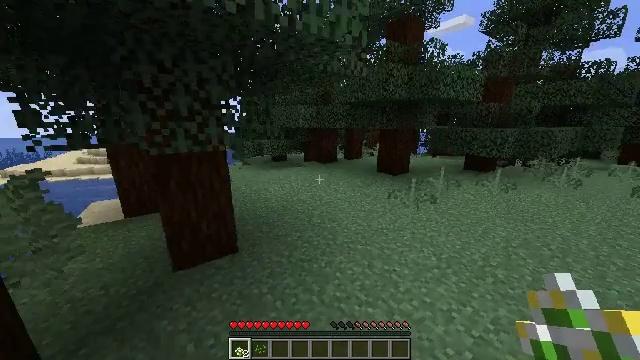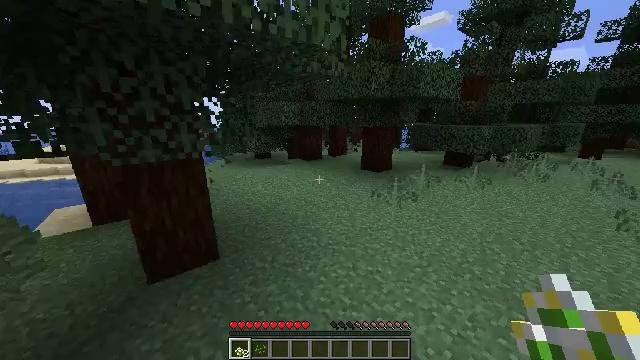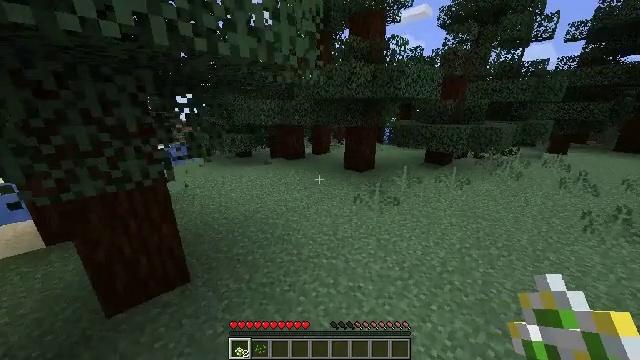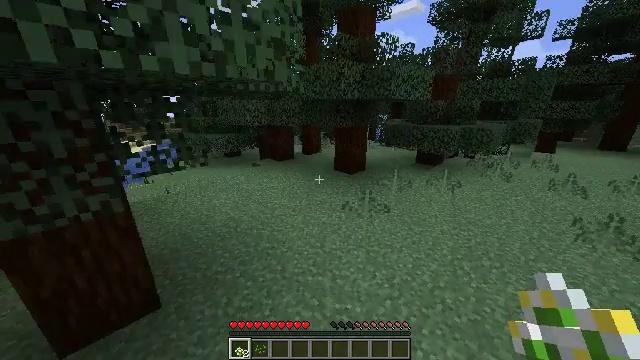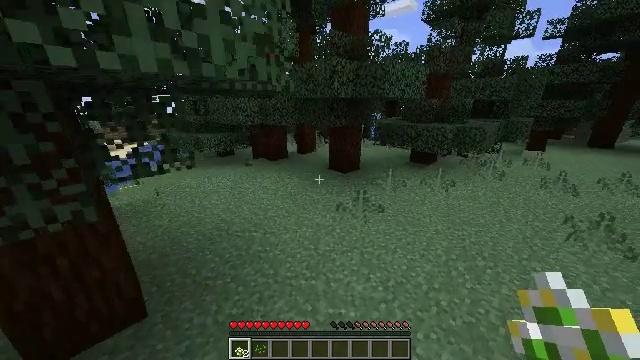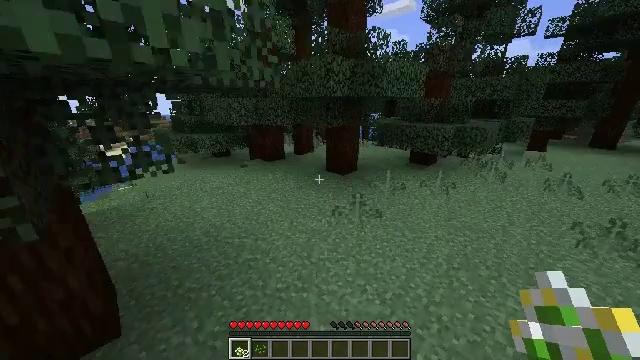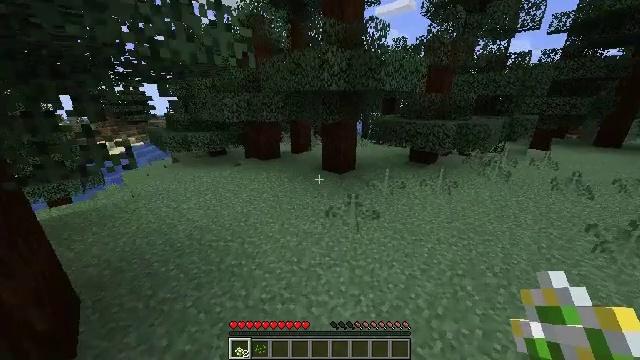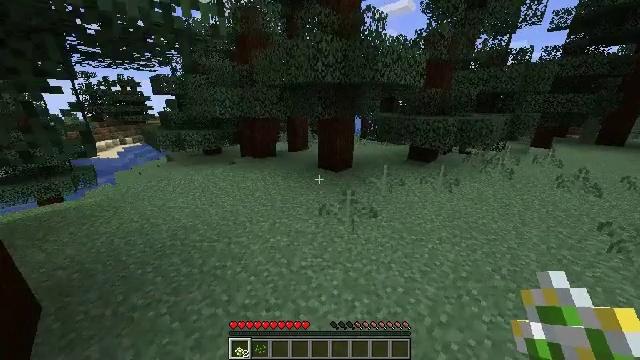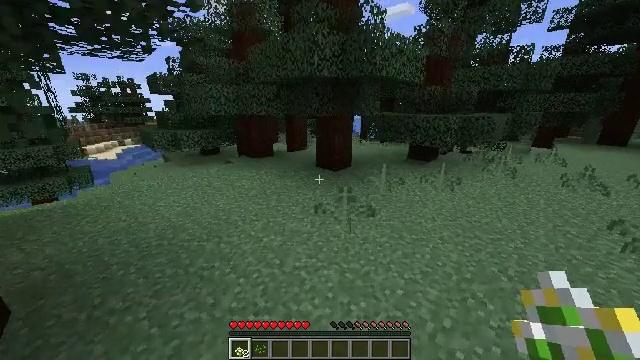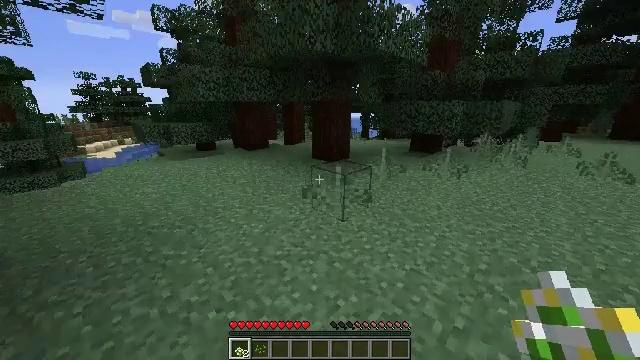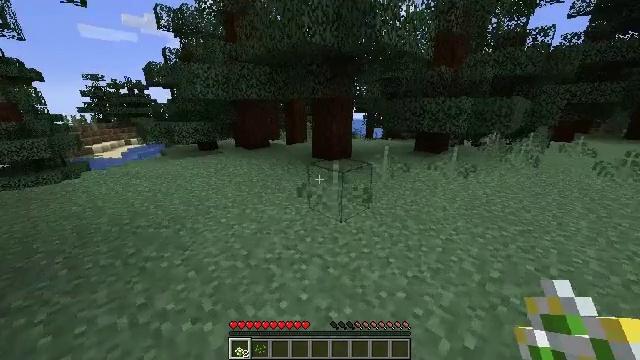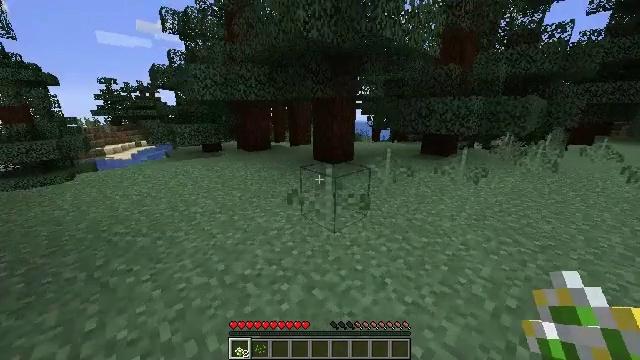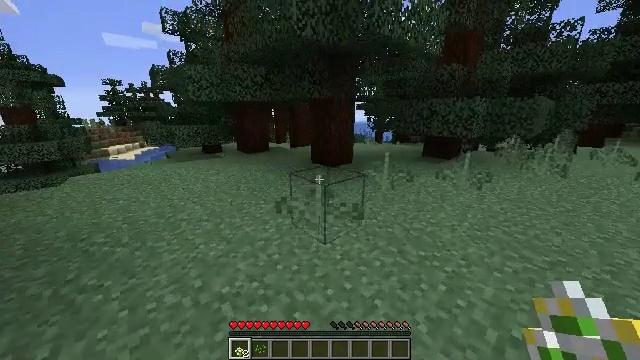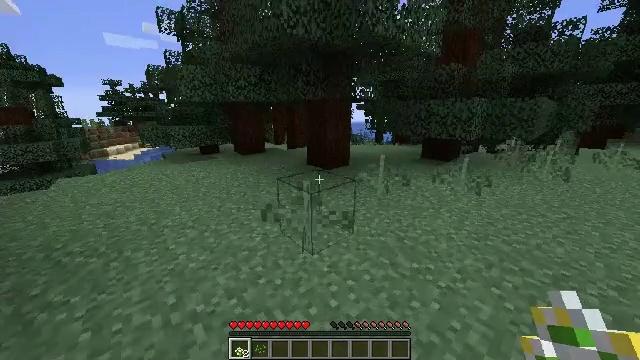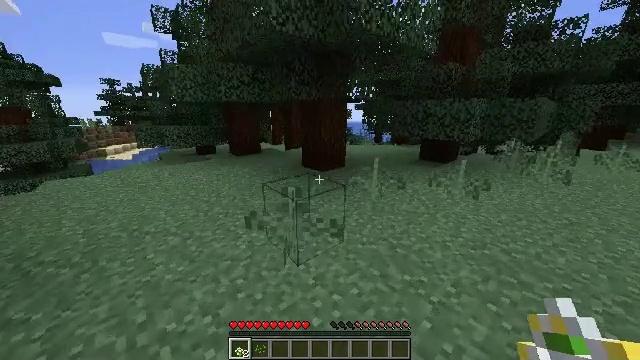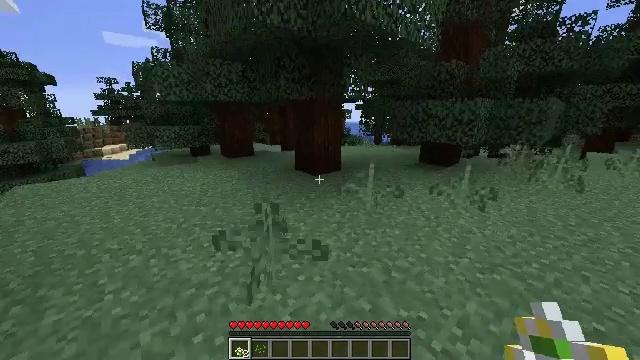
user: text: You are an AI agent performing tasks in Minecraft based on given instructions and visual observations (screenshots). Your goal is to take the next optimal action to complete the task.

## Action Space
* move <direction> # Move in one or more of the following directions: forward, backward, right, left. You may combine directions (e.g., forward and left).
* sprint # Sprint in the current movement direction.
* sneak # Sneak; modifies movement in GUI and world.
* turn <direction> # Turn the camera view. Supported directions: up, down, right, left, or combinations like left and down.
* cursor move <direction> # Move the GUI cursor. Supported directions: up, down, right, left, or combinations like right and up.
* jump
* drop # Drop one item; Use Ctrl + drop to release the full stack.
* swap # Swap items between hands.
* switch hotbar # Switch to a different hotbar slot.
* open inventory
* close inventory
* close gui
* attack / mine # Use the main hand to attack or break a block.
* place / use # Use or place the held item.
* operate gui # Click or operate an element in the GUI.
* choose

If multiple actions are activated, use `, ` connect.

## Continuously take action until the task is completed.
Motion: motion action
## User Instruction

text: Kill mobs in water.
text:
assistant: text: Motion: move forward and move right, sprint, turn right and down, jump
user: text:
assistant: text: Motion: move forward and move right, sprint, turn right and down, jump
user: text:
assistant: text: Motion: move forward and move right, sprint, turn right and down, jump
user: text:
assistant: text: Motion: move forward and move right, sprint, turn right, jump
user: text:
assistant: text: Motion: move forward and move right, sprint, jump
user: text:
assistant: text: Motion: move forward and move right, sprint, jump
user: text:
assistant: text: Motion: move forward and move right, sprint
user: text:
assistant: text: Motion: move forward and move right, sprint
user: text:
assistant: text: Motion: move forward and move right, sprint
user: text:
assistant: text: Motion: move forward and move right, sprint, turn left
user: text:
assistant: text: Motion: move forward and move right, sprint, turn left
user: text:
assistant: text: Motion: move forward and move right, sprint
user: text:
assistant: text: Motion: move forward and move right, sprint
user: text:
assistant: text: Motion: move forward, sprint
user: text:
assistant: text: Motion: move forward, sprint
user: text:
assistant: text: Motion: move forward, sprint, turn right
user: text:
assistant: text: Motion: move forward, sprint, turn right
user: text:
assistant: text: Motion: move forward, sprint, turn right
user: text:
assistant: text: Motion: move forward, sprint, turn right
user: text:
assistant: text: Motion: move forward, sprint, turn right
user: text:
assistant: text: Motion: move forward, sprint, turn right
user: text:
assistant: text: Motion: move forward, sprint
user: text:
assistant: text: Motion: move forward, sprint
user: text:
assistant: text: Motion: move forward, sprint
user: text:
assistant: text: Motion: move forward, sprint
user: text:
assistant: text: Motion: move forward, sprint
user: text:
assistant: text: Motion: move forward, sprint
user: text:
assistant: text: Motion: move forward, sprint
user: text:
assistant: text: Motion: move forward, sprint
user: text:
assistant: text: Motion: move forward, sprint